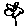
Label: flower